Field crop: maize
Growth stage: 2
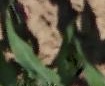
Species: maize